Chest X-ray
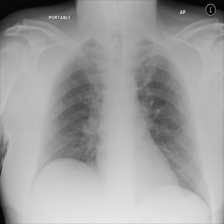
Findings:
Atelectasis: negative
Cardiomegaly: negative
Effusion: negative
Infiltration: negative
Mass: negative
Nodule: negative
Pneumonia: negative
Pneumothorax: negative
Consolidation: negative
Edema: negative
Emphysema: negative
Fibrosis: negative
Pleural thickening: negative
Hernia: negative